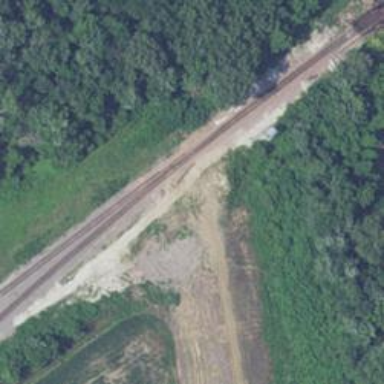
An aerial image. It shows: Junction on the railway.